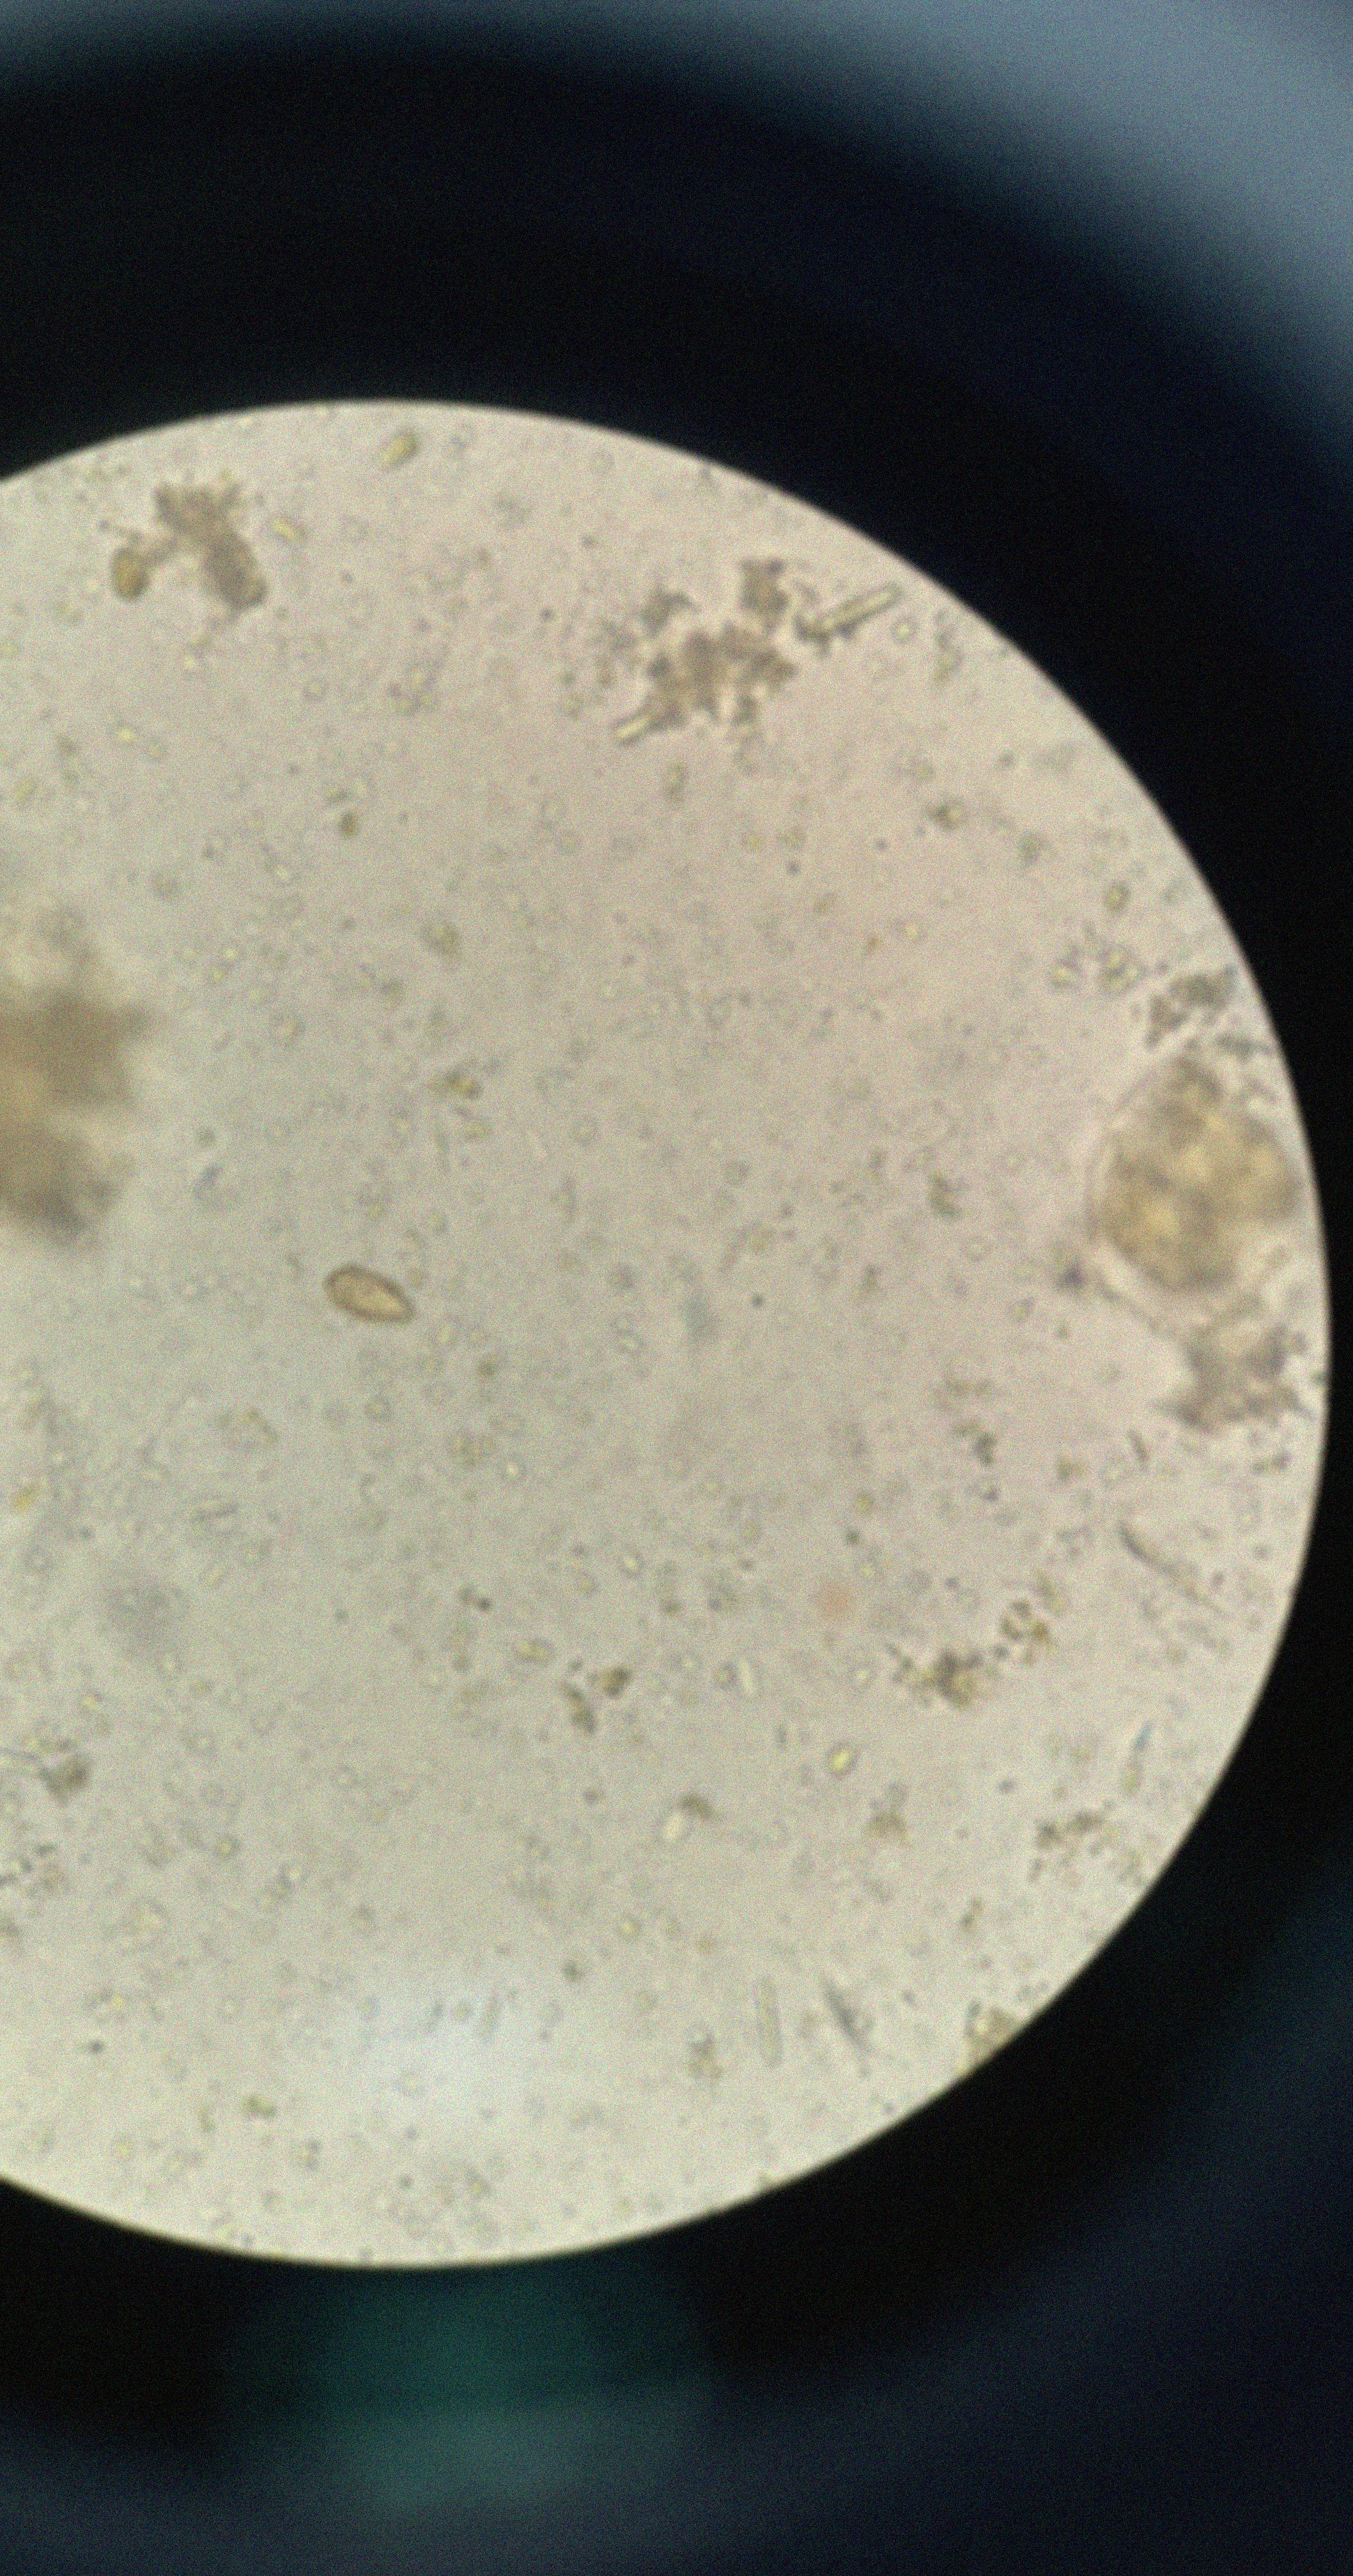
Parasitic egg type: Opisthorchis viverrine